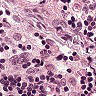
Metastatic tissue present: no